Question: Please consider the following (<URL>:
'''
.head_row {
color: #FFFFFF;
background-color: #5D7B9D;
}
.row_one {
font-size: 12px;
}
.row_two {
font-size: 12px;
display: none;
}
.row_three {
font-size: 12px;
display: block;
}
<table name="main_table" id="main_tbl">
<tr>
<td class="head_row">Column 1</td>
<td class="head_row">Column 2</td>
</tr>
<tr class="row_one">
<td>Row One</td>
<td>Row One</td>
</tr>
<tr class="row_two">
<td>Row Two</td>
<td>Row Two</td>
</tr>
<tr class="row_three">
<td>Row Three</td>
<td>Row Three</td>
</tr>
</table>
'''
Why are the cells in third row misaligned when using ?

I need to be able to hide () and show () the table rows with the correct column alignment.
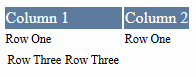
Answer: By default, rows have 'display: table-row;' set by the browser style sheet. And apparently it is quite different from 'display: block'.
What you should instead do in your CSS is:
'''
.row_three {
font-size: 12px;
display: table-row;
}
'''